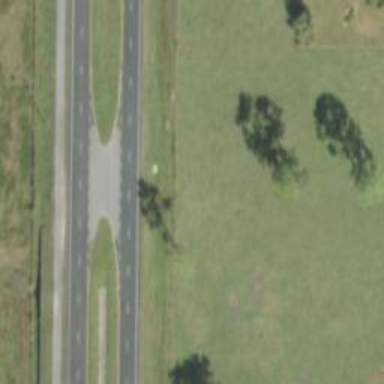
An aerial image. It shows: Asphalt road classified as primary highway.